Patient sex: M
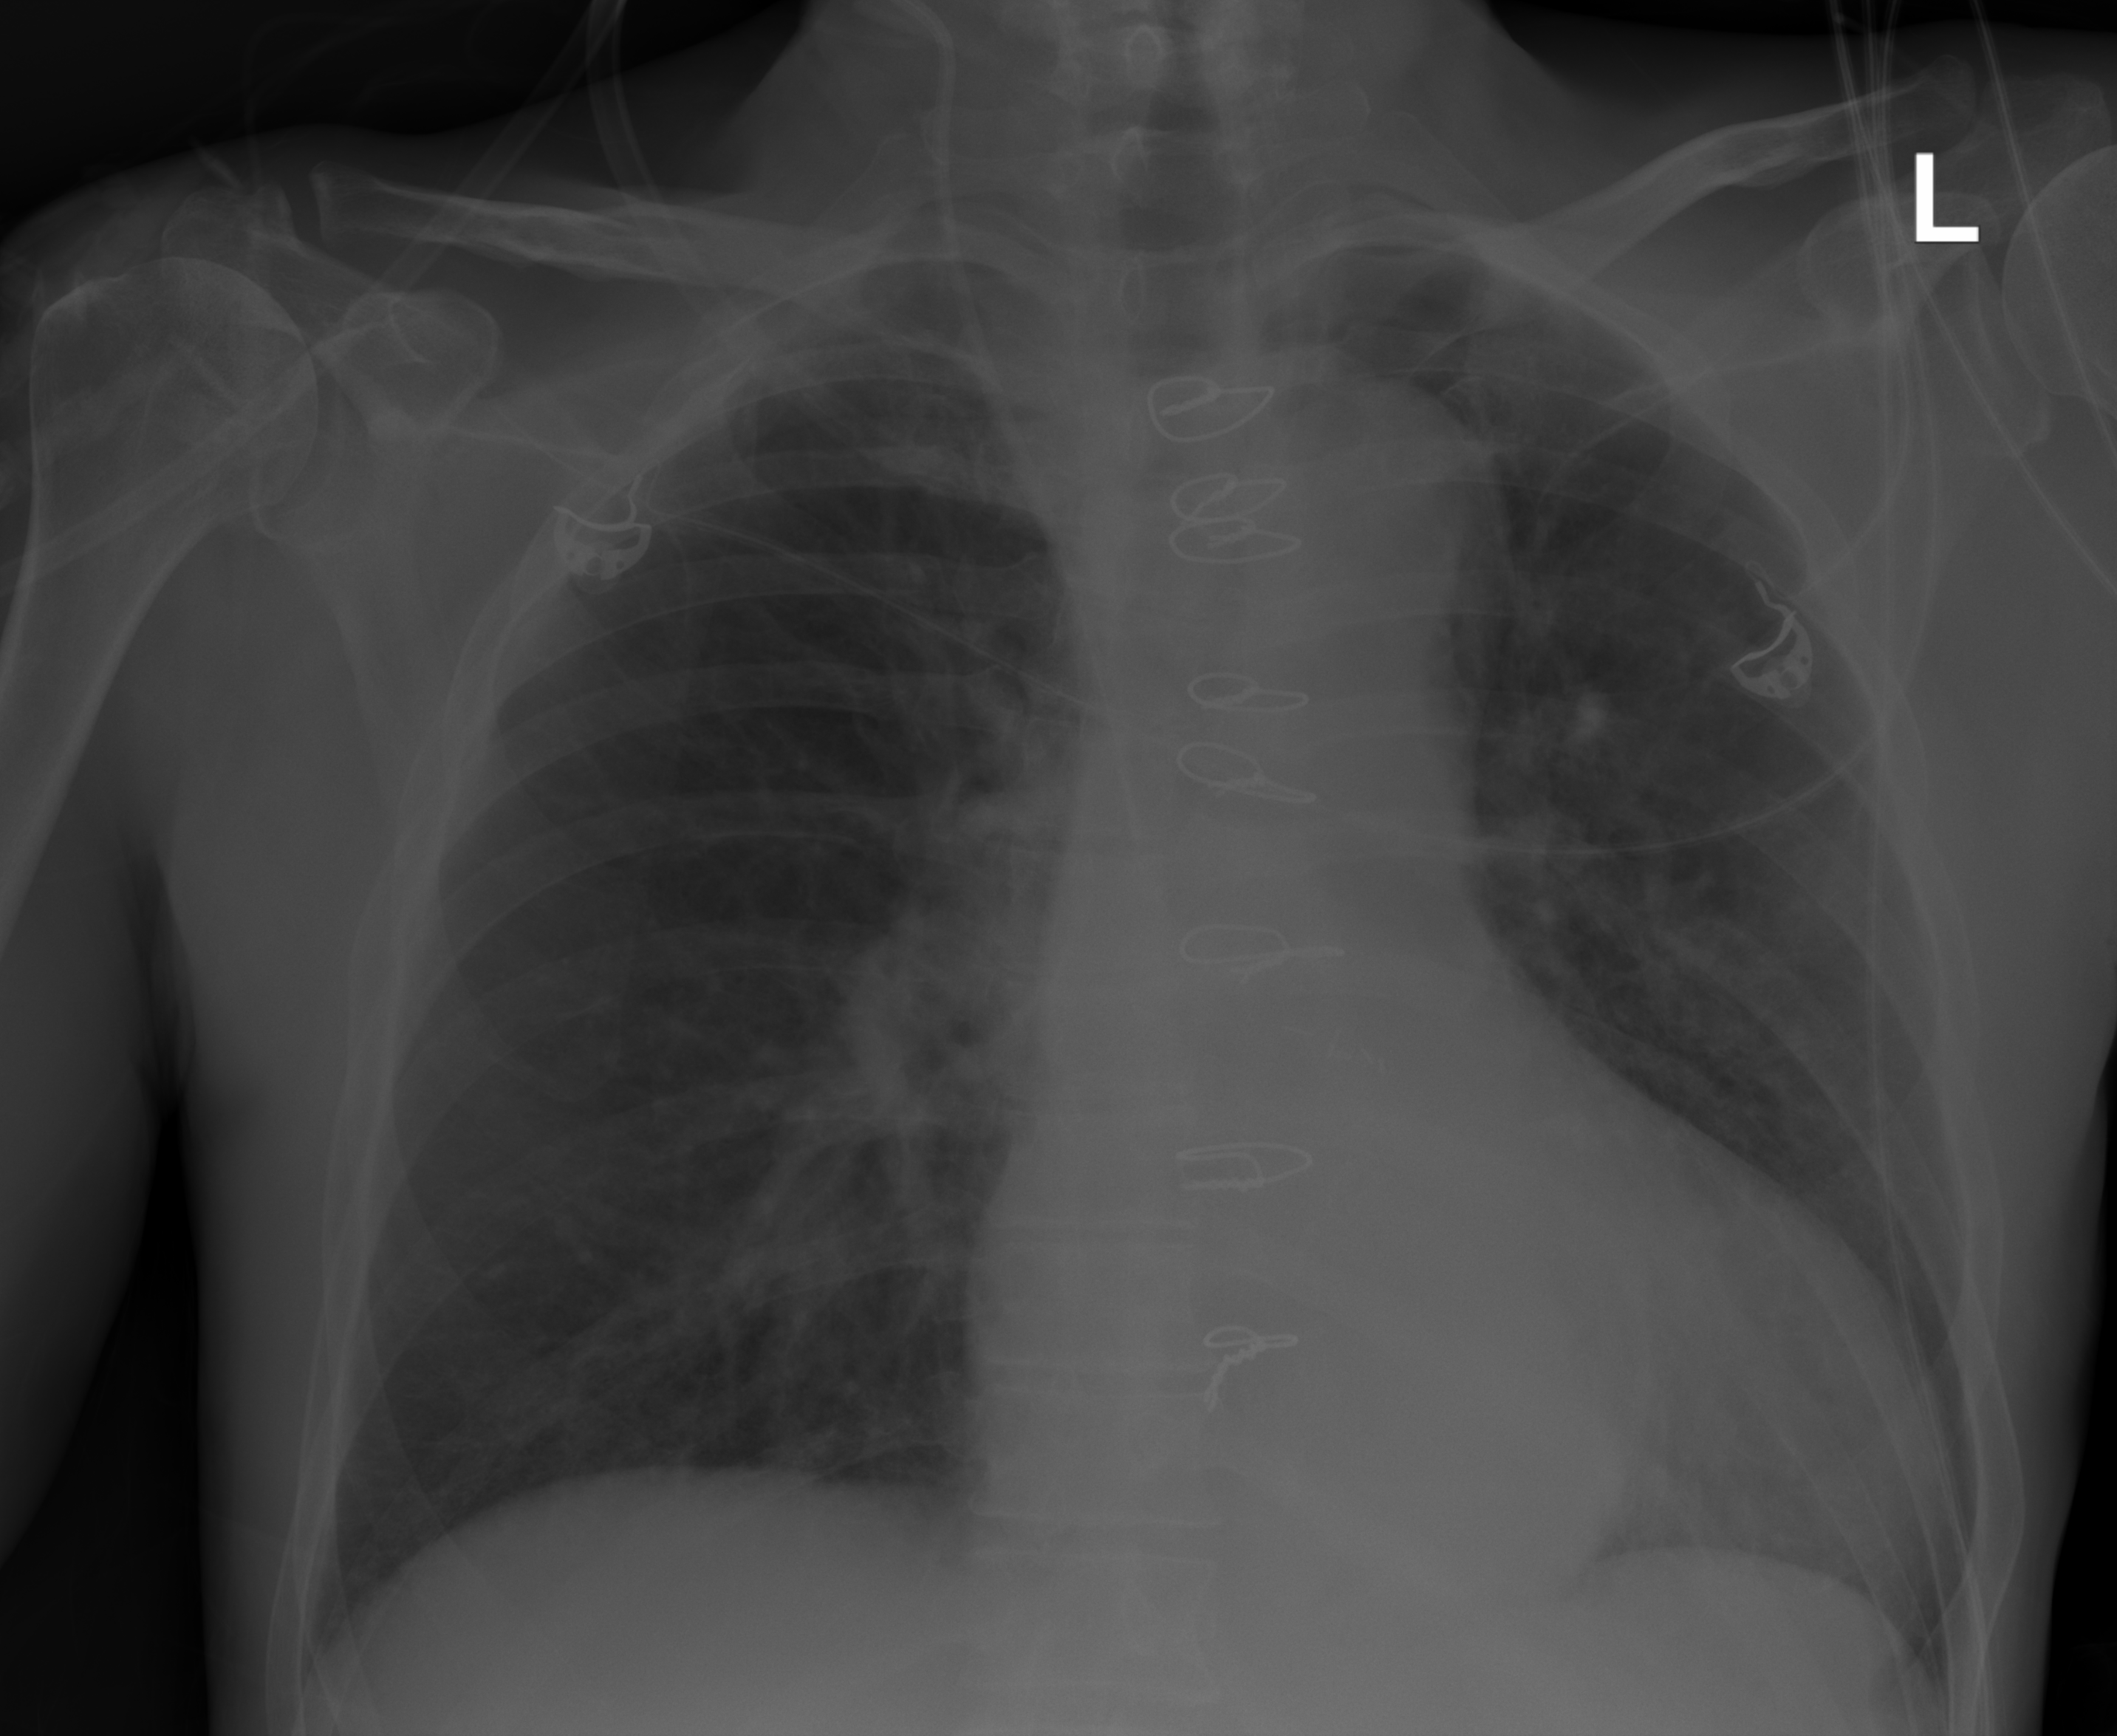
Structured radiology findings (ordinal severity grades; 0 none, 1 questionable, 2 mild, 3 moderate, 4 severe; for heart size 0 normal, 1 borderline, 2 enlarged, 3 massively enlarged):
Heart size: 0
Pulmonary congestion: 0
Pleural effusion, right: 0
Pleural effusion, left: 0
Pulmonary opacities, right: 0
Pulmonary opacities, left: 0
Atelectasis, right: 2
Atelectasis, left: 2